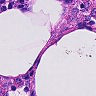
Metastatic tissue present: no